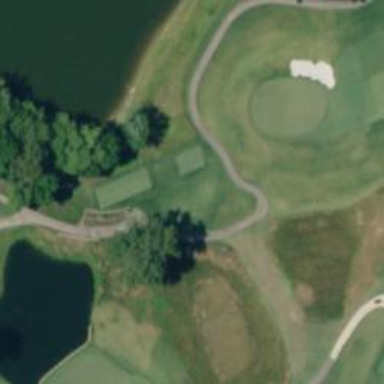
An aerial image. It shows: Asphalt path with smooth grade suitable for golf carts.